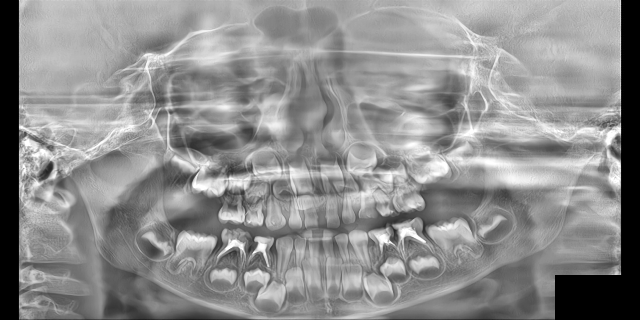
child